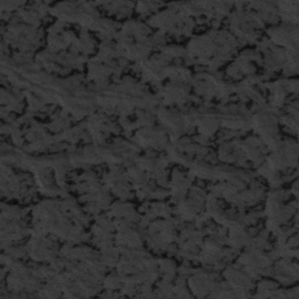
Label: frost